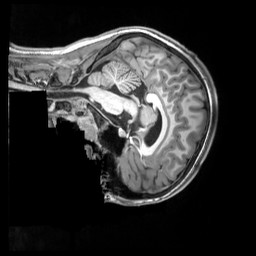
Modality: T1w
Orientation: sagittal